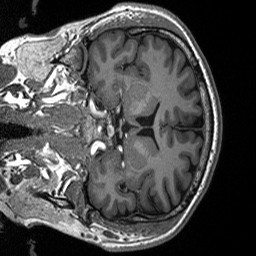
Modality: T1w
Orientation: coronal
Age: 47
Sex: male
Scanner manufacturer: siemens
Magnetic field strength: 3 T
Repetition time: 2.53 s
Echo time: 0.00219 s